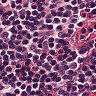
Metastatic tissue present: no